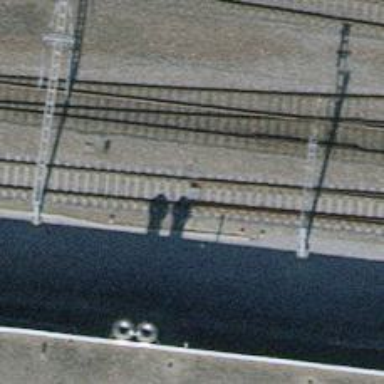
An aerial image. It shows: Railway switch.